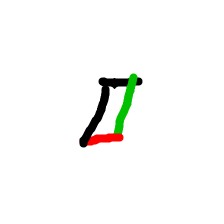
Shape: parallelogram